Question: First, let me say that I abominate this feature in Windows Vista and Windows 7. Second, I want to do it. <URL> is a question asking how to do what I want here, in WPF.
I want to do the same thing, but in Delphi, using VCL stock components, TMainMenu or Action Manager menus, or some available third party components, even Toolbar2000 or some other library.
Feature of Windows Vista/Windows 7 explorer main-menus:
- - - - -
(* Windows Explorer Hotkeys Example: Ctrl+A in Microsoft Windows Explorer selects all even when the menus are invisible, Alt+T = bring up Tools popup menu, even when the whole menu is hidden).

Demo using accepted answer can be downloaded <URL>
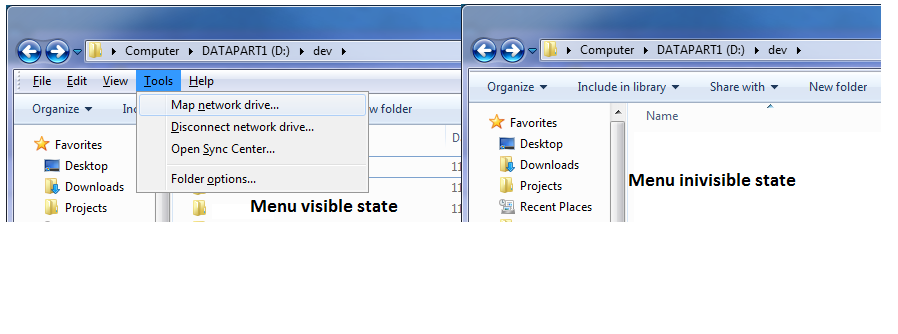
Answer: Use a 'TMainMenu' with a 'TActionList' as usual.
Then do
'''
procedure TForm1.FormShow(Sender: TObject);
begin
Self.Menu := nil;
end;
'''
(or simply remove the 'Menu' association at design time) and
'''
procedure TForm1.FormKeyDown(Sender: TObject; var Key: Word;
Shift: TShiftState);
begin
if (Key = VK_MENU) or (Key = VK_F10) then
Menu := MainMenu1;
end;
'''
and
'''
procedure TForm1.WndProc(var Message: TMessage);
begin
inherited;
case Message.Msg of
WM_EXITMENULOOP:
SetMenu(Handle, 0);
end;
end;
'''
Don't forget to set the form's 'KeyPreview' to 'true'.
(Notice that, since the shortcuts are handled by the 'TActionList', they work even if the menu is 'gone'.)